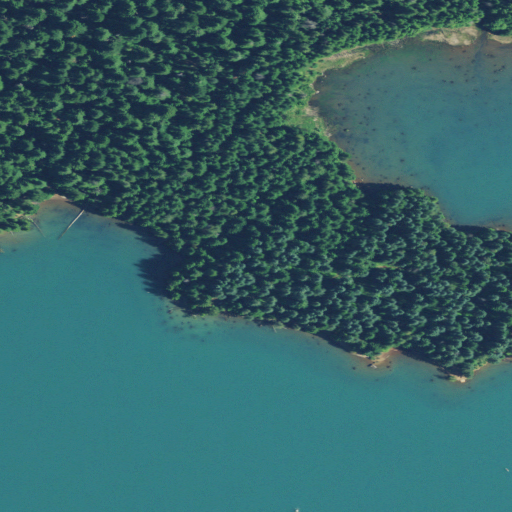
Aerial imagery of cape in Oregon named Meditation Point containing evergreen forest and open water